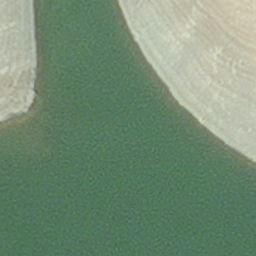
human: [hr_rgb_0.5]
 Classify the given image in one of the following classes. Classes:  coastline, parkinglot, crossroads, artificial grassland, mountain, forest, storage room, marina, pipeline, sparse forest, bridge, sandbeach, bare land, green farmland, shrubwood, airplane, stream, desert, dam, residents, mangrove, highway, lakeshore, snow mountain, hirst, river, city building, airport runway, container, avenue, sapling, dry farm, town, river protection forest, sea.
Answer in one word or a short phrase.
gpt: hirst